The image shows the envelope spectrum of a rolling-element bearing's vibration signal, with the characteristic fault frequencies (BPFO outer race, BPFI inner race, BSF ball, FTF cage) marked as reference lines. Diagnose the bearing from this image, choosing from: normal, inner_race, outer_race, ball.
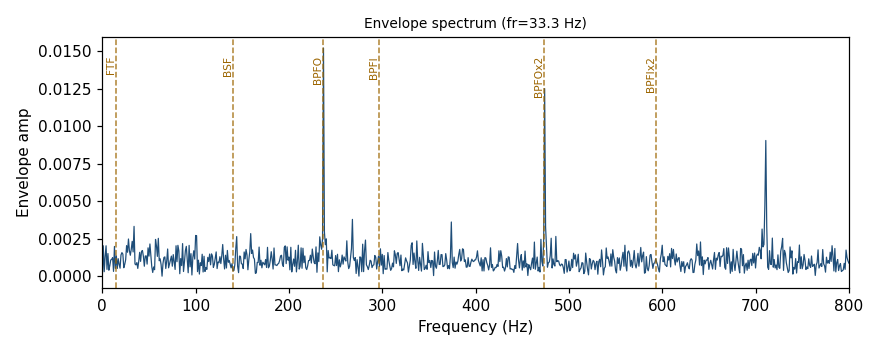
Answer: outer_race